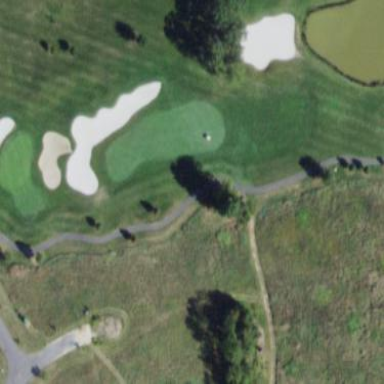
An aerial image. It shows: Golf fairway in the image.